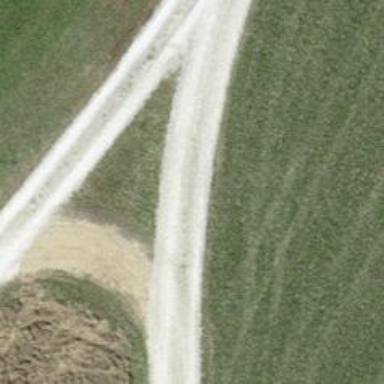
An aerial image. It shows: Pebblestone track with grade2 tracktype.